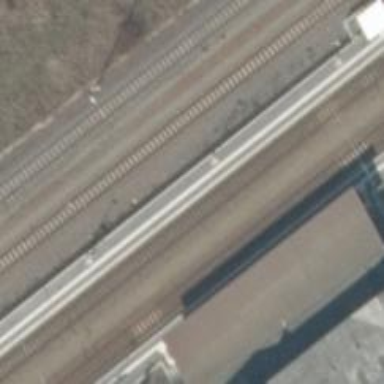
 also serving as public transport station."